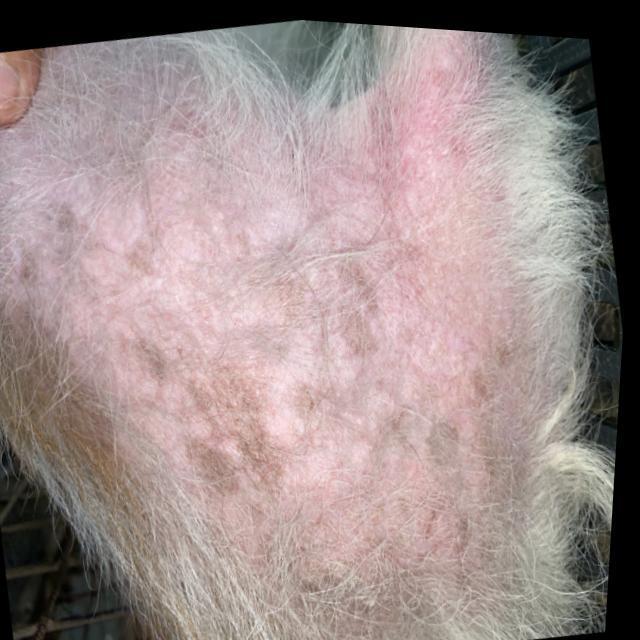
Canine demodicosis (Demodex mange) — caused by Demodex canis mites. Presents with alopecia, follicular papules, pustules, and comedones. Often localized on face and forelimbs.